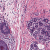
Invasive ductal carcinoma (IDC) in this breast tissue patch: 0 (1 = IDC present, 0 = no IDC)